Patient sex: M
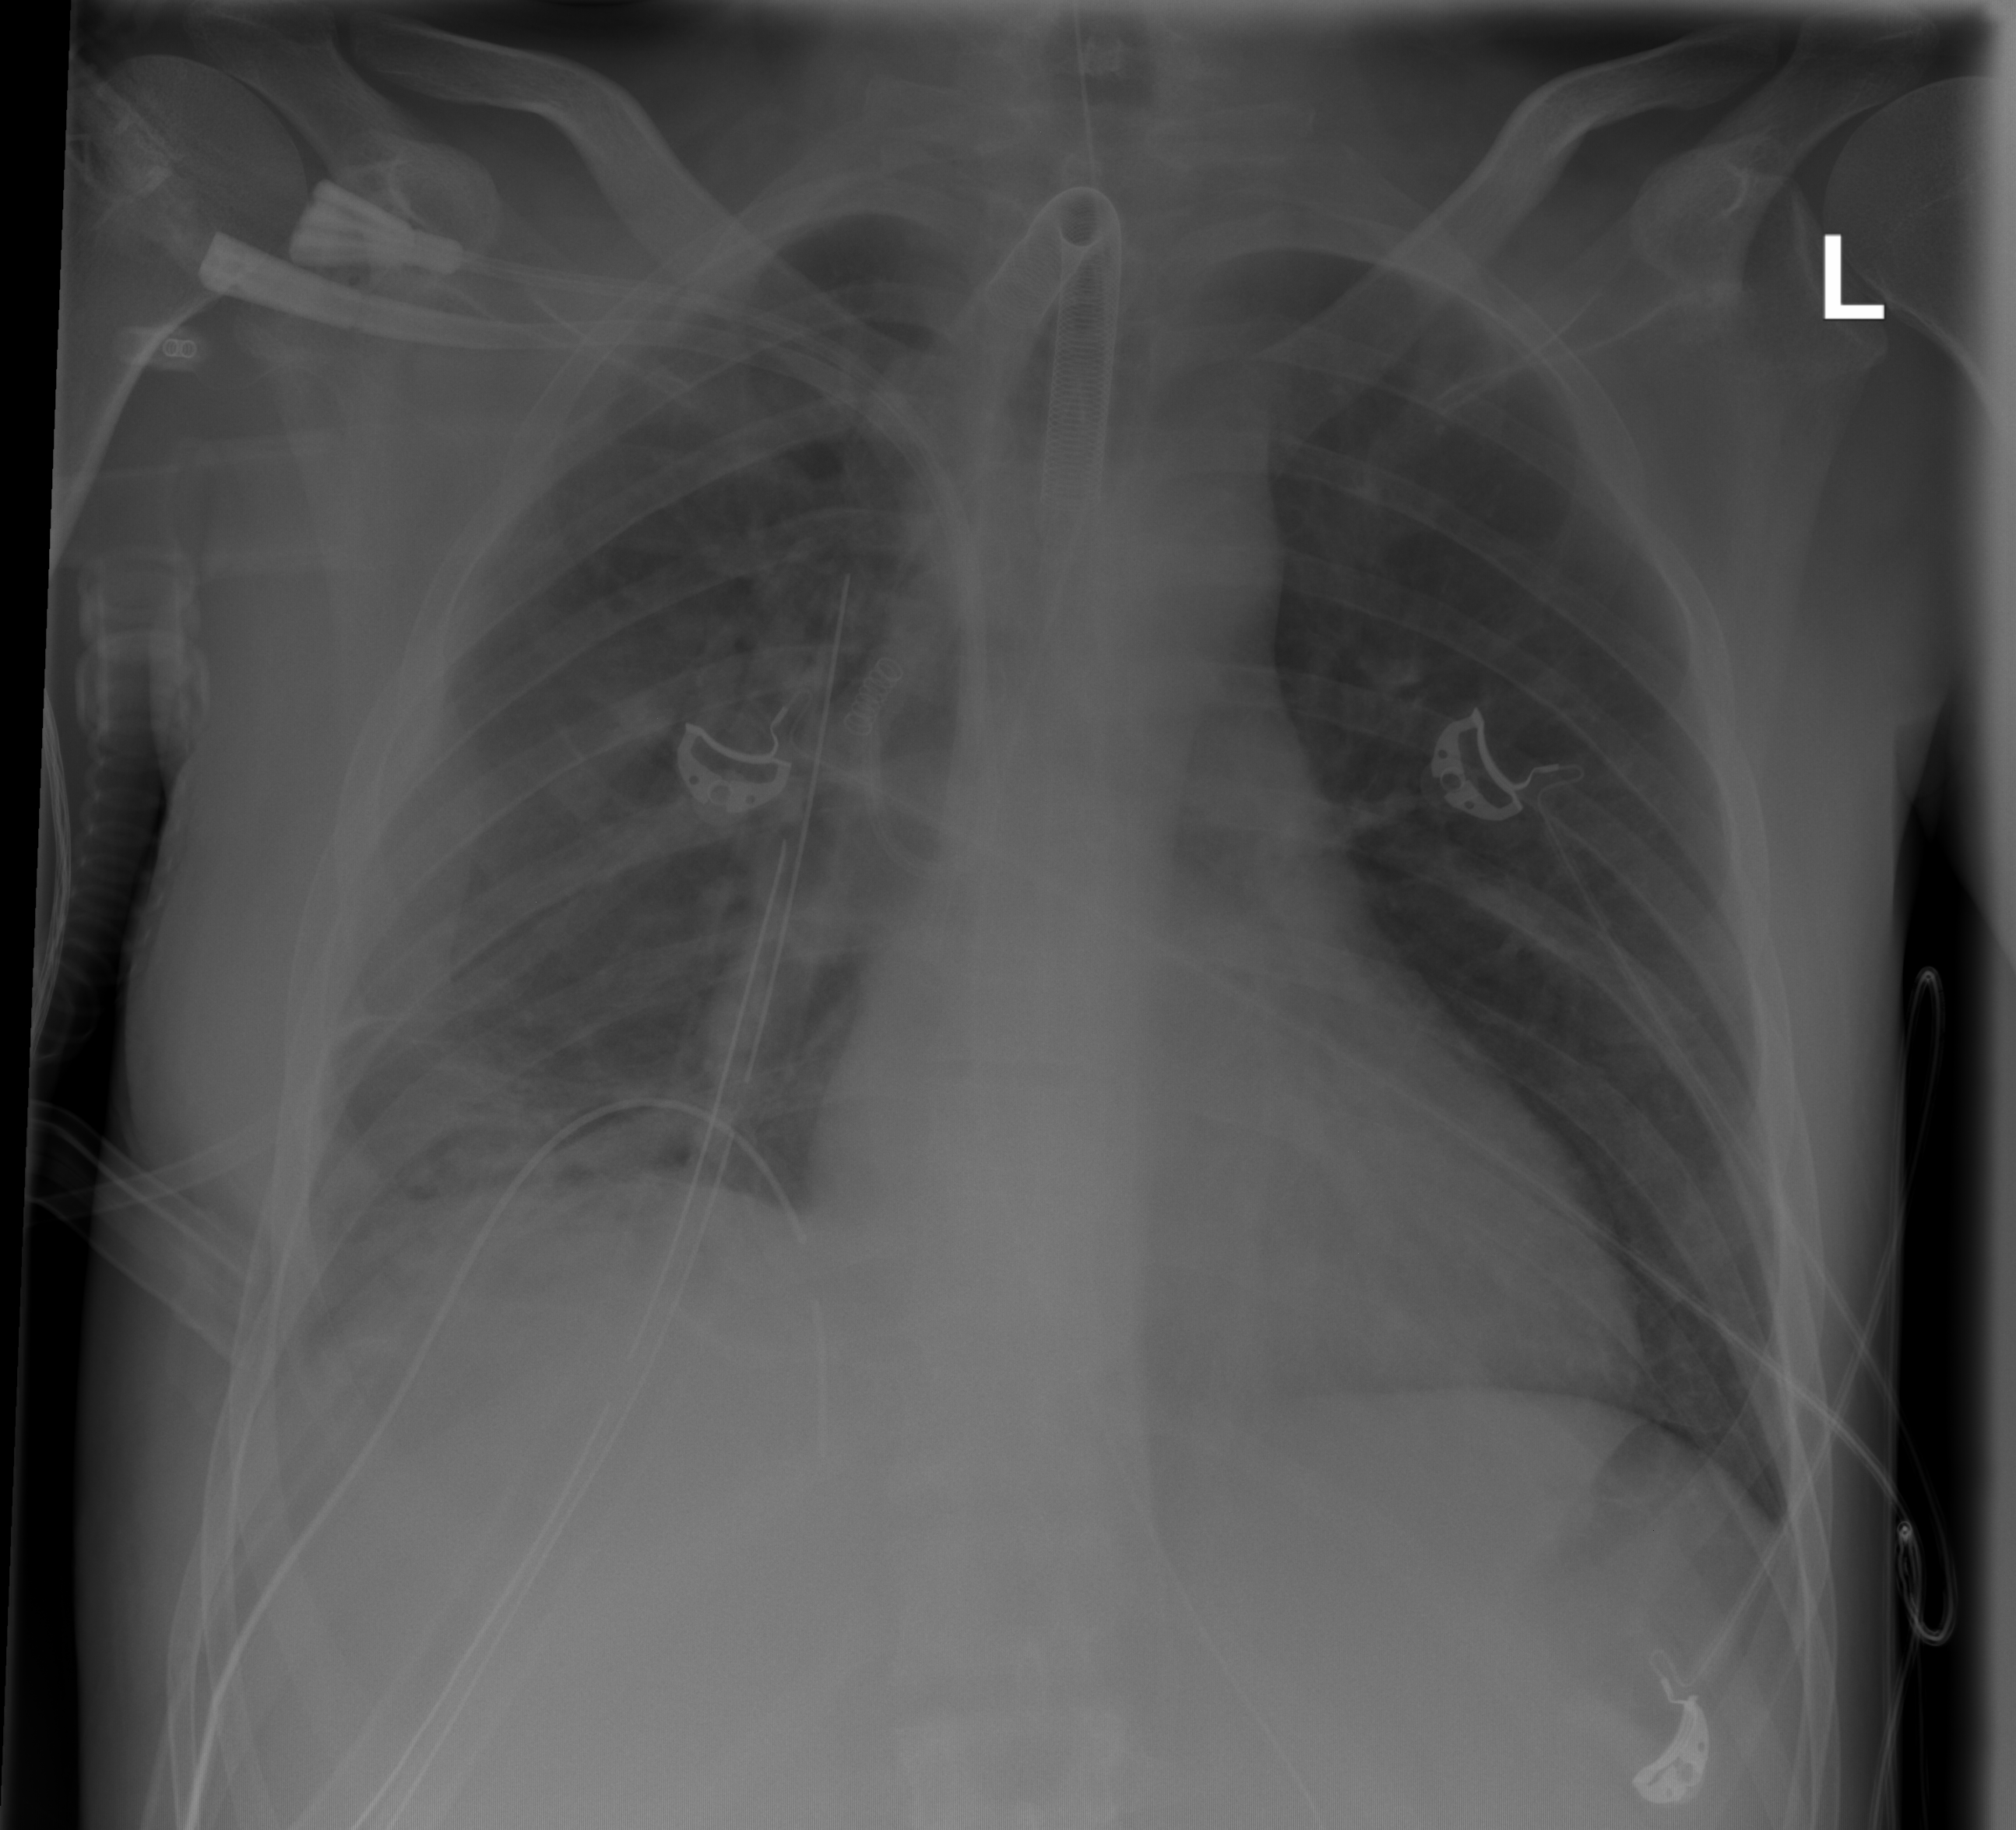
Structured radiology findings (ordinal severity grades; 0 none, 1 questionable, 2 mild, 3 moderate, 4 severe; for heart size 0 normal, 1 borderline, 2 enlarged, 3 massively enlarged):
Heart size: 1
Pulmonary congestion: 0
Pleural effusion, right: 2
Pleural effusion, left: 0
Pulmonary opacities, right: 1
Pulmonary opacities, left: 0
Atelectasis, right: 2
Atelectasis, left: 0